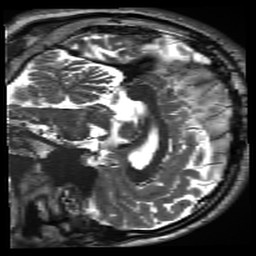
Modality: inplaneT2
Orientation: sagittal
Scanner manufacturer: siemens
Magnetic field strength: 3 T
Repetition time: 11 s
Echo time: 0.059 s